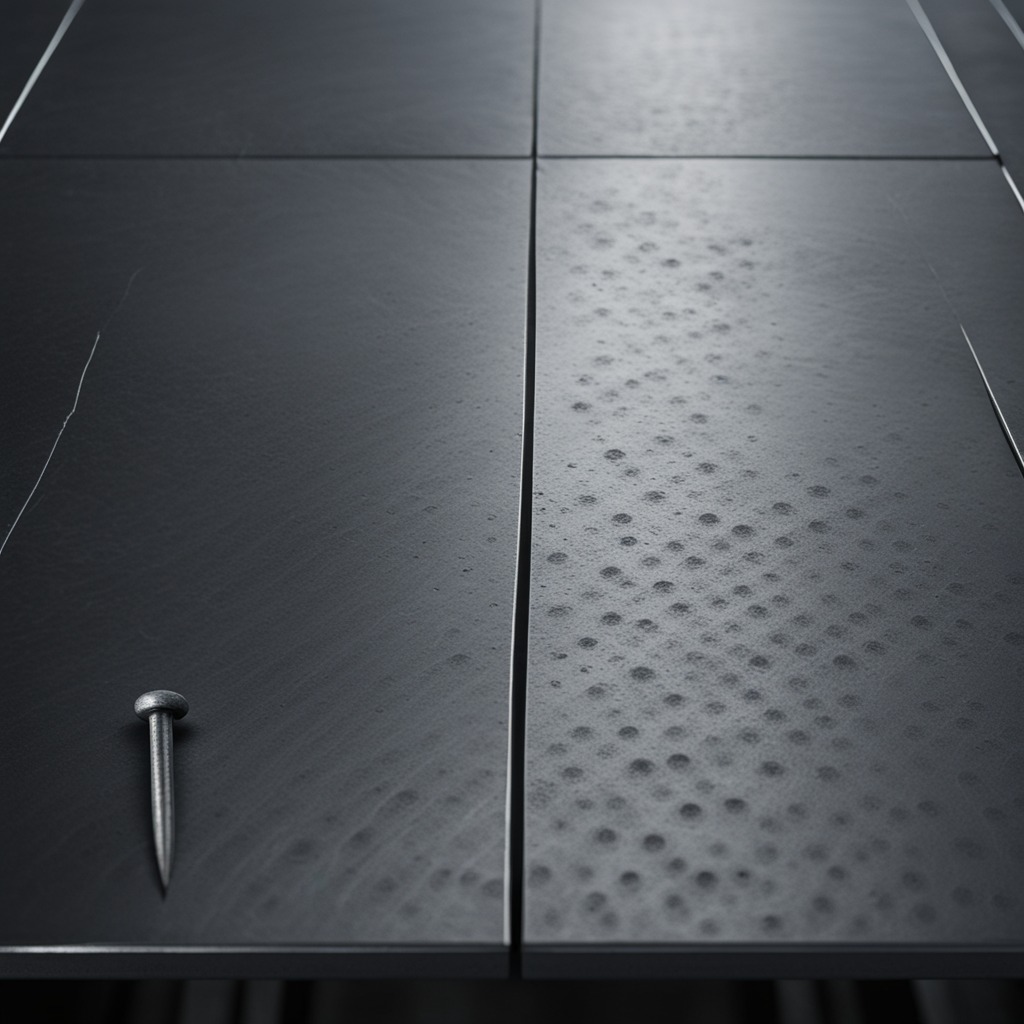
An iron nail is lying on the cold steel table in a mining workshop.